Question: Is there a way to know when the panorama view gets changed from say a current title "Settings" to "Help"? I need this so I know what view to open if they click the add button or remove appbar buttons.
So lets say we got a panerama view like:

How can we know when the user changed from the recent part to the part the phone is currently on or the network part?
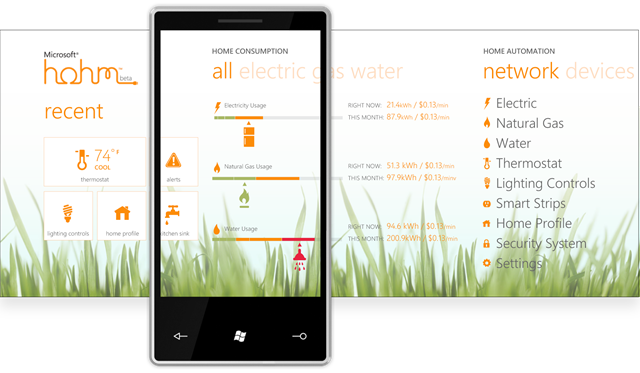
Answer: The 'Panorama' control raises a 'SelectionChanged' event each time the user navigates from one 'PanoramaItem' to the next. You can then determine the index of the current page by inspecting the 'SelectedIndex' property.